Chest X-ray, PA view. Patient: 18 years old, sex F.
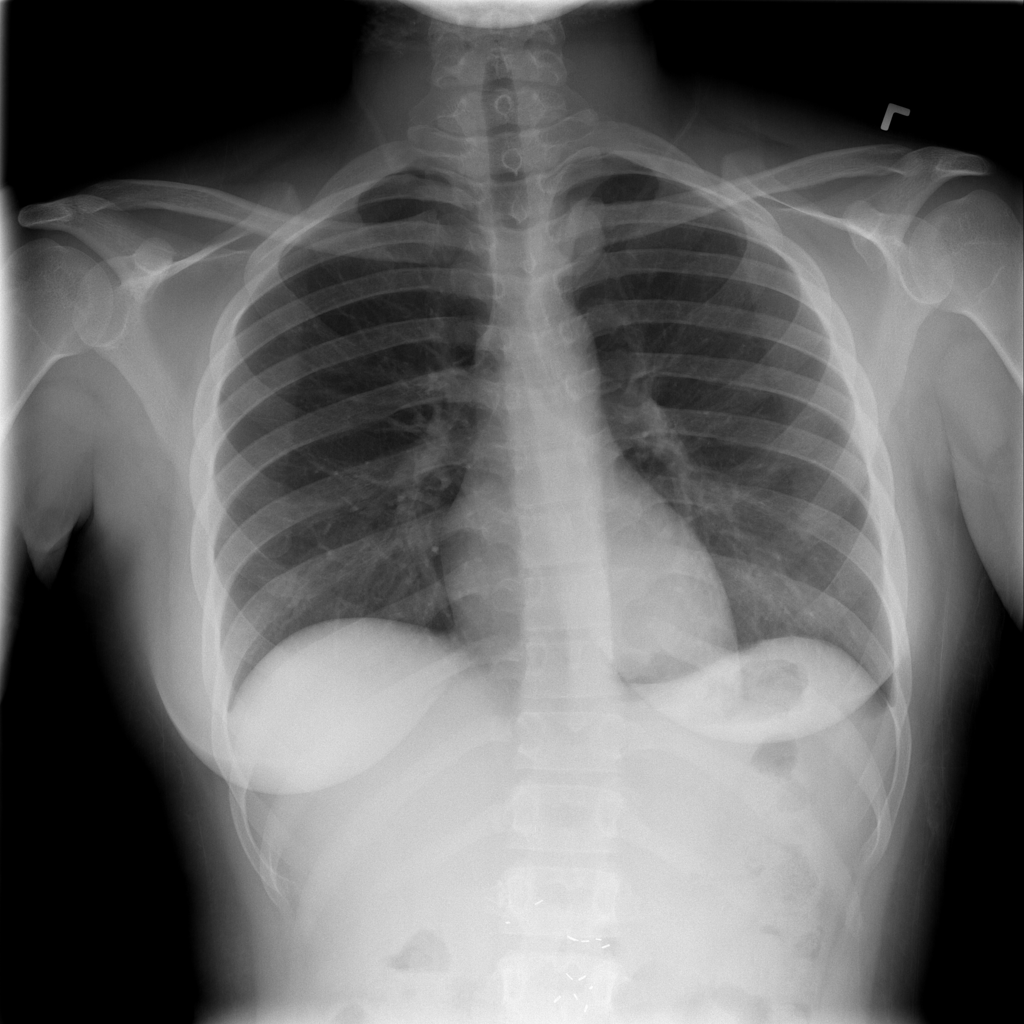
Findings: No Finding